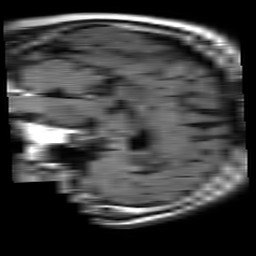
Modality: FLAIR
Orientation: sagittal
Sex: male
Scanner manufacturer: philips
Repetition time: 11 s
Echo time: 0.125 s